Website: lowes
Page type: customer-info-address
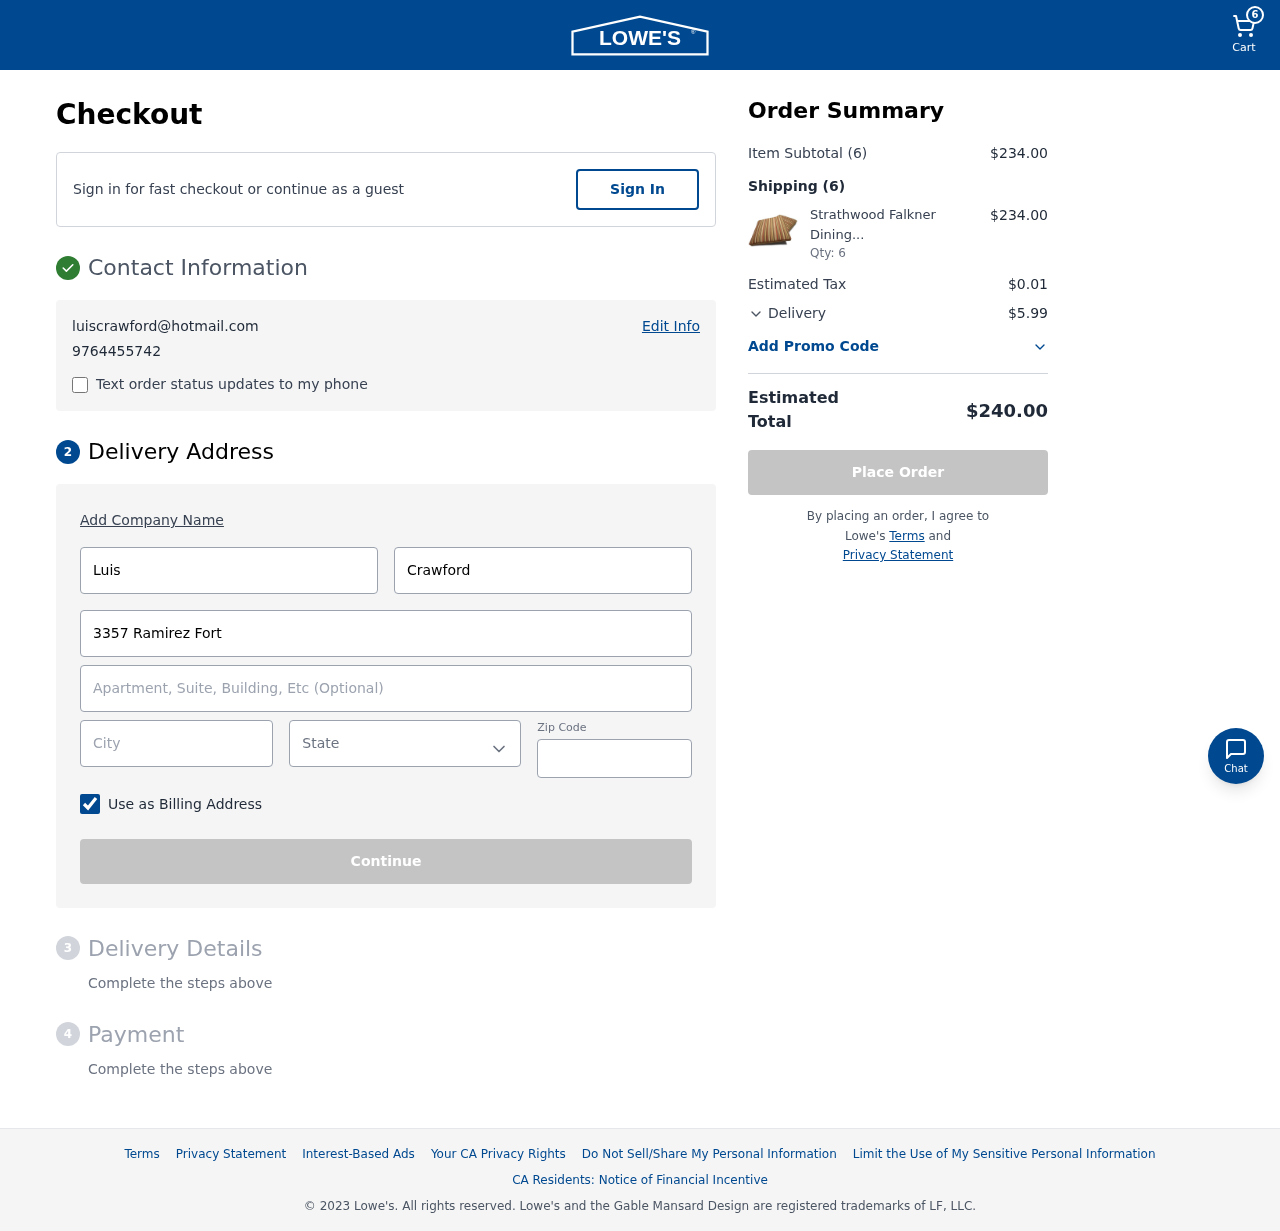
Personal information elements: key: PII_CITY
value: New Zacharybury
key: PII_EMAIL
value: luiscrawford@hotmail.com
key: PII_FIRSTNAME
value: Luis
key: PII_LASTNAME
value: Crawford
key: PII_PHONE
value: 9764455742
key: PII_POSTCODE
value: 89249
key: PII_STATE
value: Oregon
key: PII_STREET
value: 3357 Ramirez Fort
Product elements: key: PRODUCT1_NAME
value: Strathwood Falkner Dining Collection Side Chair Cushion, Set of 2, Donnelly Woodland
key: PRODUCT1_QUANTITY
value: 6
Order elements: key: ORDER_NUM_ITEMS
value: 6
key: ORDER_SUBTOTAL
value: $234.00
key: ORDER_NUM_ITEMS2
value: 6
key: ORDER_SUBTOTAL2
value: $234.00
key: ORDER_TAX
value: $0.01
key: ORDER_SHIPPING_COST
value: $5.99
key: ORDER_TOTAL
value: $240.00